Interaction volume radius: 5 \u00c5
Interaction volume height: 10 \u00c5
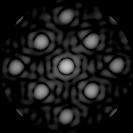
Disorder parameter: 0.1061